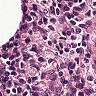
Metastatic tissue present: no